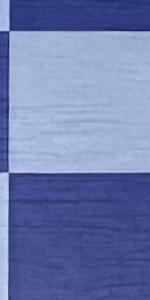
Label: Empty